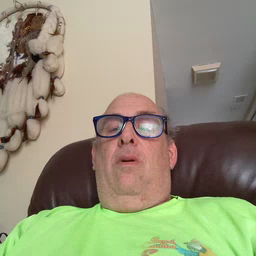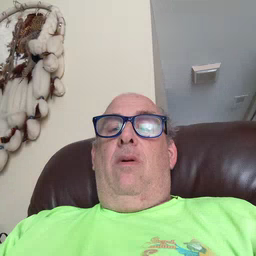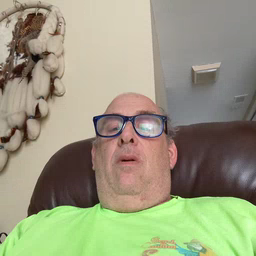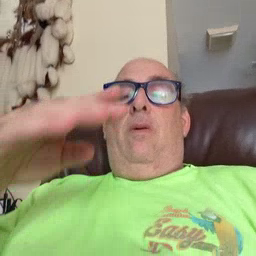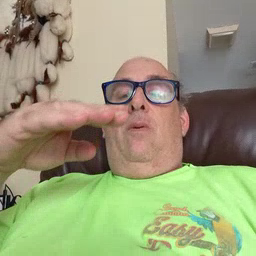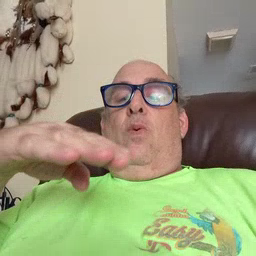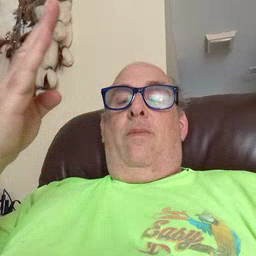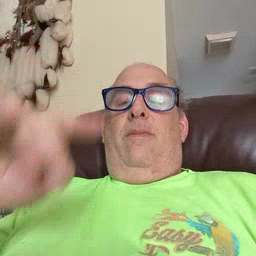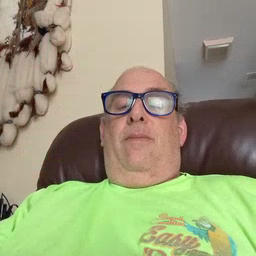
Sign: open